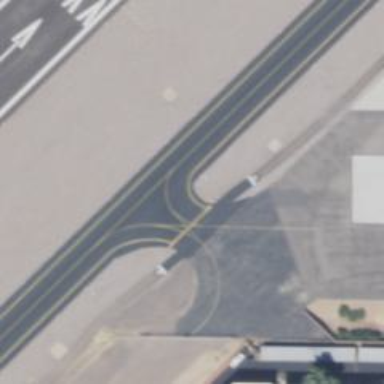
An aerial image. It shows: Asphalt taxiway in the airport.